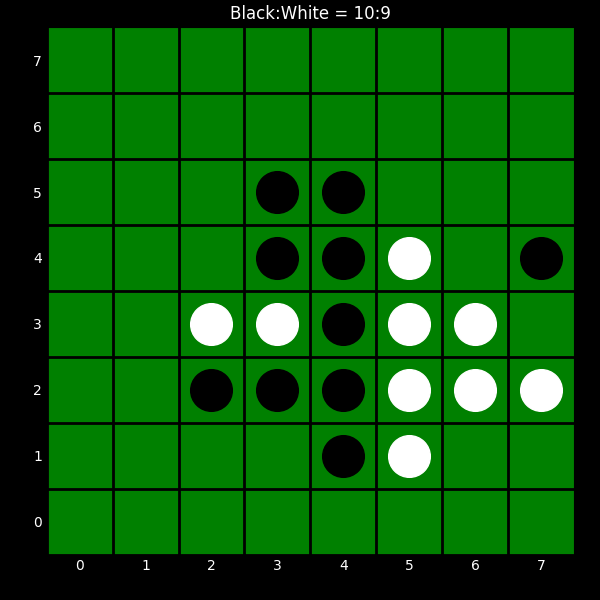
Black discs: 10
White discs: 9